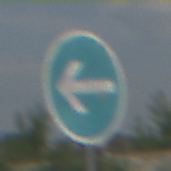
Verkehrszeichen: VorgeschriebeneFahrtrichtungHierLinks
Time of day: MorningAfternoon
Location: Outdoor (Nature)
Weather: PartlyCloudy
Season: NotSpecified
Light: Natural